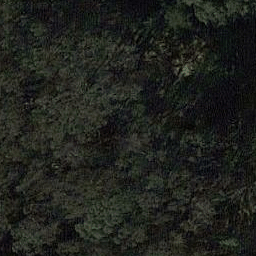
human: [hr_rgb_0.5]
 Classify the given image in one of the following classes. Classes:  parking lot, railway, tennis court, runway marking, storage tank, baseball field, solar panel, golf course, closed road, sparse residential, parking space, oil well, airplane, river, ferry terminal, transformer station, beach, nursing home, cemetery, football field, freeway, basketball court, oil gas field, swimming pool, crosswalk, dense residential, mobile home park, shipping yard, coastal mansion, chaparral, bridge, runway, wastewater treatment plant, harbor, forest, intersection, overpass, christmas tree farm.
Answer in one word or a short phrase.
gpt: forest